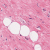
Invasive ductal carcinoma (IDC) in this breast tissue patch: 0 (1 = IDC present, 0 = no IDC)